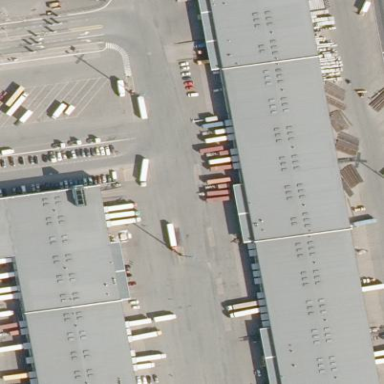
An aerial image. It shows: Logistics building.